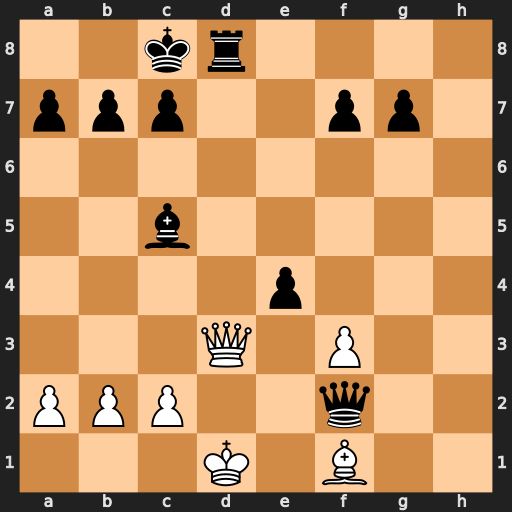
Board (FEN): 2kr4/ppp2pp1/8/2b5/4p3/3Q1P2/PPP2q2/3K1B2
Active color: w
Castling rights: -
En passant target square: -
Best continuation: Bh3+ f5 Bxf5+ Rd7 Qxd7+ Kb8 Qc8#